Interaction volume radius: 10 \u00c5
Interaction volume height: 30 \u00c5
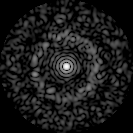
Disorder parameter: 0.8529